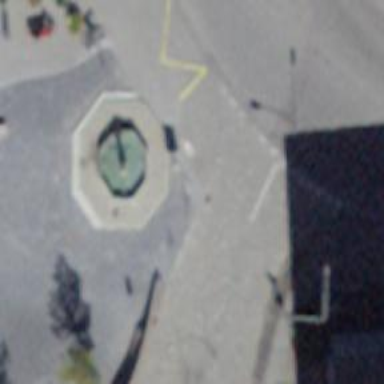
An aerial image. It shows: Fountain.